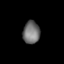
Tissue: lung
Cell type: Endothelial cells
Senescence score: 0.5571
Nuclear area (px): 372
Mean DAPI intensity: 113.341